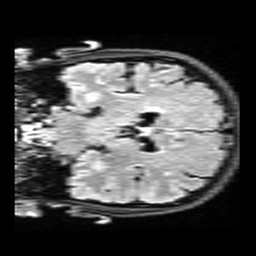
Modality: FLAIR
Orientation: coronal
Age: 69
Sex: female
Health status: healthy
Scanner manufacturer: siemens
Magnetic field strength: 3 T
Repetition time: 9 s
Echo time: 0.088 s